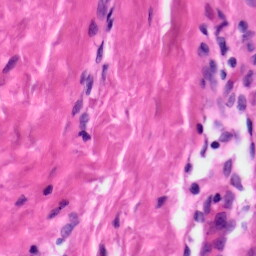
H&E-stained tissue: Skin